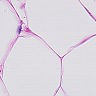
Metastatic tissue present: no